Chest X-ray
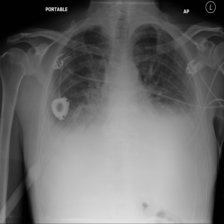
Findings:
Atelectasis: negative
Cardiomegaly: negative
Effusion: negative
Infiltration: negative
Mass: negative
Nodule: negative
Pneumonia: negative
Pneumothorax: negative
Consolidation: negative
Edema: negative
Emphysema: negative
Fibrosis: negative
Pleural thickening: negative
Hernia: negative